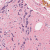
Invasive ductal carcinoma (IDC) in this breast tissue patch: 1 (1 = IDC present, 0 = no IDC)